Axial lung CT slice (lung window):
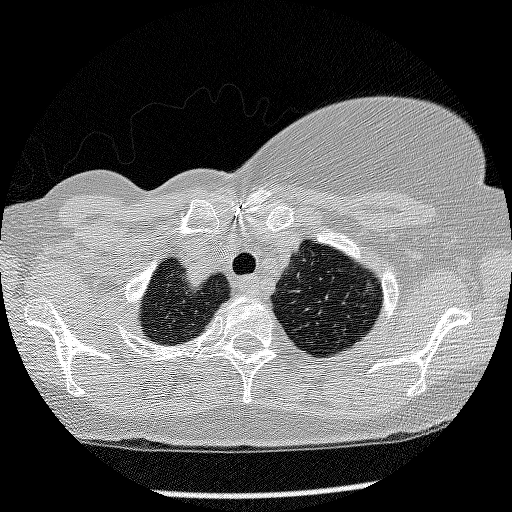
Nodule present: no